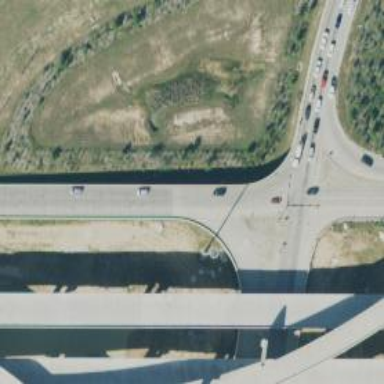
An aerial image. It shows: Secondary link road.